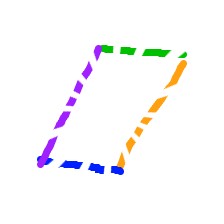
Shape: parallelogram